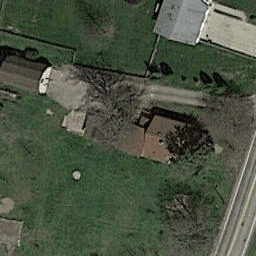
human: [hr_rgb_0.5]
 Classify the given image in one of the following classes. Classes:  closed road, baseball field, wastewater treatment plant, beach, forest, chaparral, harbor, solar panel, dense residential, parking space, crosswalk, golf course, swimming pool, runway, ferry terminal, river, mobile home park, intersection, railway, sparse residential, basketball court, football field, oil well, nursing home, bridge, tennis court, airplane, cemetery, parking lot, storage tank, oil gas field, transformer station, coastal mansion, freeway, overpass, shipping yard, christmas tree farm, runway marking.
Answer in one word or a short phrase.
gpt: sparse residential